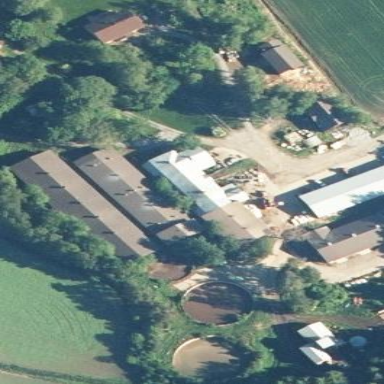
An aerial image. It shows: Farm auxiliary building.